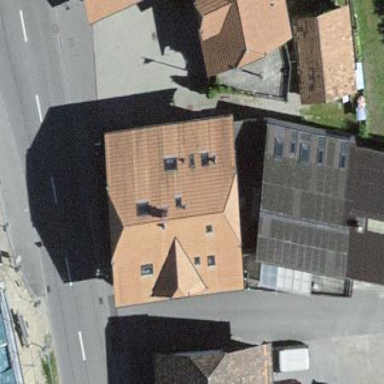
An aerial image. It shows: Residential building.